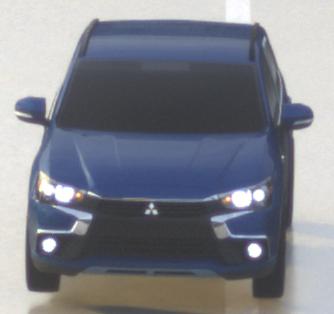
Make: Mitsubishi
Model: Outlander 2.0 Plug-In Hybrid
Detailed model: Outlander (III) Plug-In Hybrid
Model produced from: 2015/10
Model produced until: 2018/08
Doors: 5
Color: blue
Road condition: wet road
Daytime: sunrise or sunset
Contrast: low contrast